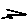
Label: zigzag